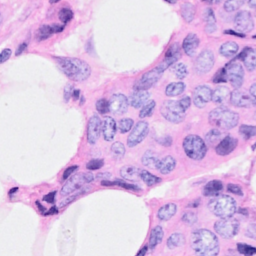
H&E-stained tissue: Breast